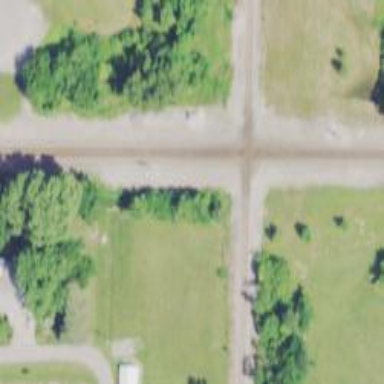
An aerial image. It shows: Railway crossing.